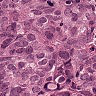
Metastatic tissue present: yes